This time-frequency spectrogram was computed from a bearing vibration snapshot; brighter regions carry more energy. What is the most likely bearing condition (normal, inner_race, outer_race, ball)?
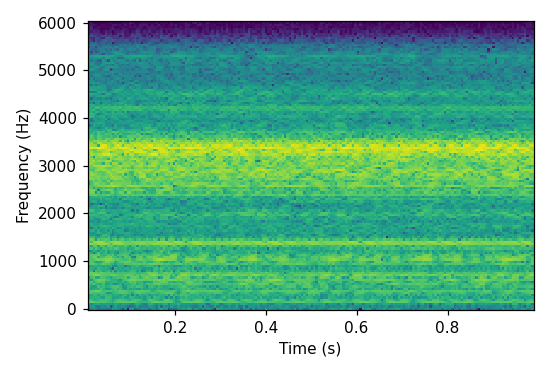
Answer: ball